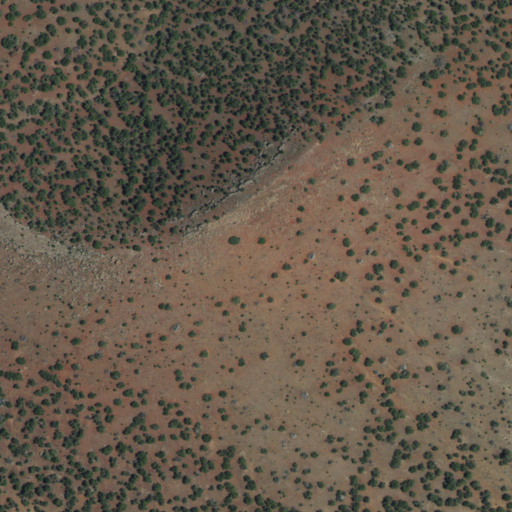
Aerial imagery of mountain in New Mexico named Chimney Hill containing evergreen forest and shrub